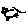
Label: cat